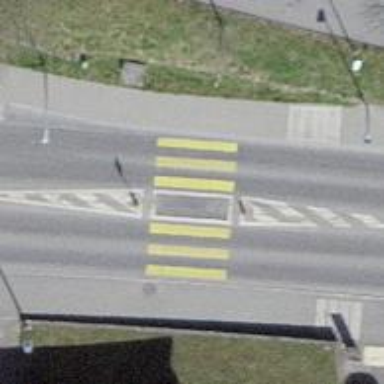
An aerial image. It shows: Uncontrolled zebra crossing with central island. The crossing is marked with zebra stripes.